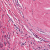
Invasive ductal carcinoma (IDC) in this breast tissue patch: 0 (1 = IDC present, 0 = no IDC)